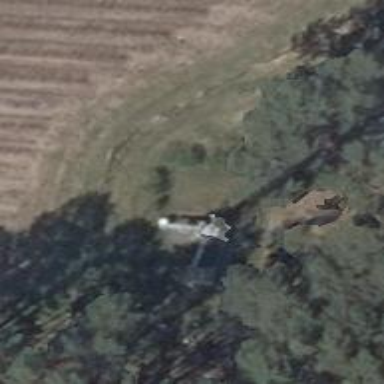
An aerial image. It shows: Communication tower classified as mast.